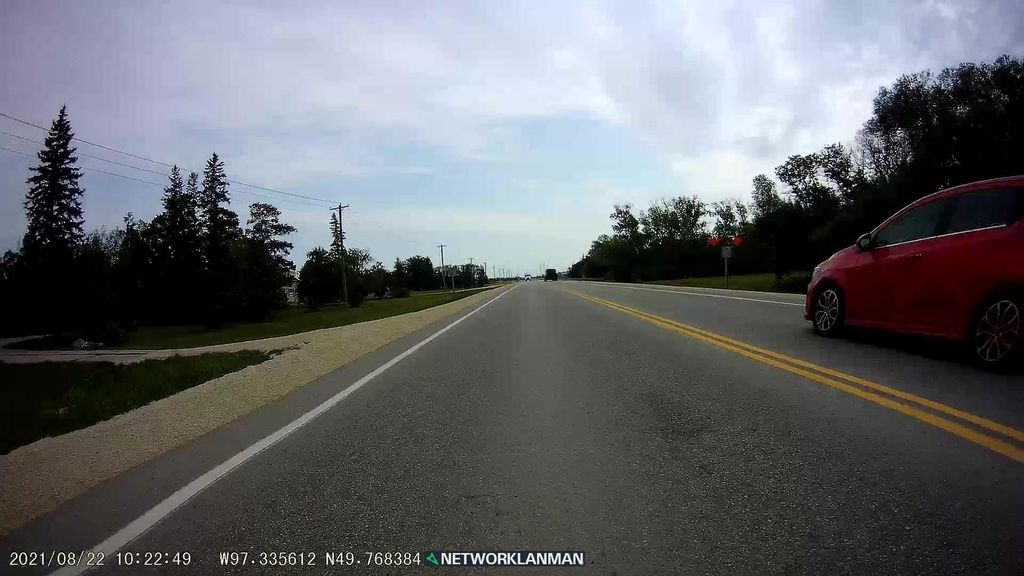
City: winnipeg